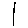
Label: line